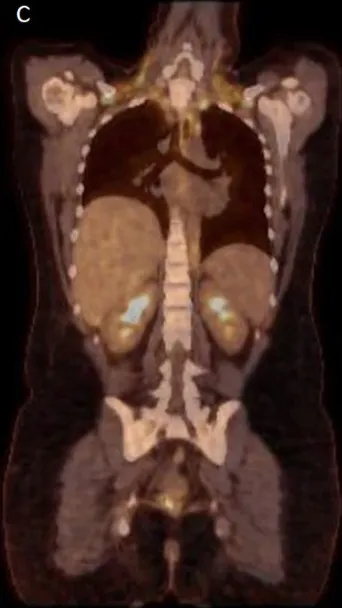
Positron emission tomography-computed tomography (PET-CT). (C, D) Control PET-CT following allogeneic hematopoietic transplantation (day +240) and after 12 months of tuberculostatic therapy demonstrating complete remission of NTM-related lymphadenopathy and remission of HLH-associated hematopoietic activation.
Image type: radiology (pet)